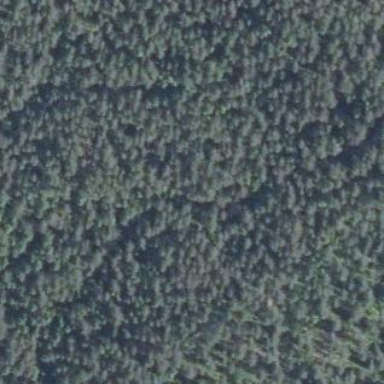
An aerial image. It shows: Woodland with needle-leaved trees.